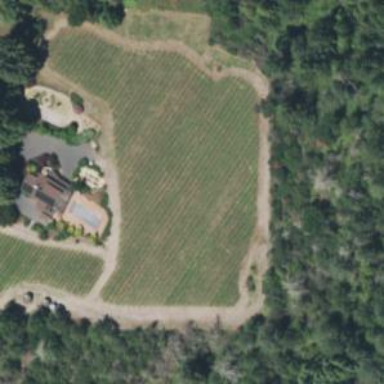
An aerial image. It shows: Vineyard with wine grapes as the crop.